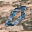
Label: 0